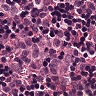
Metastatic tissue present: yes